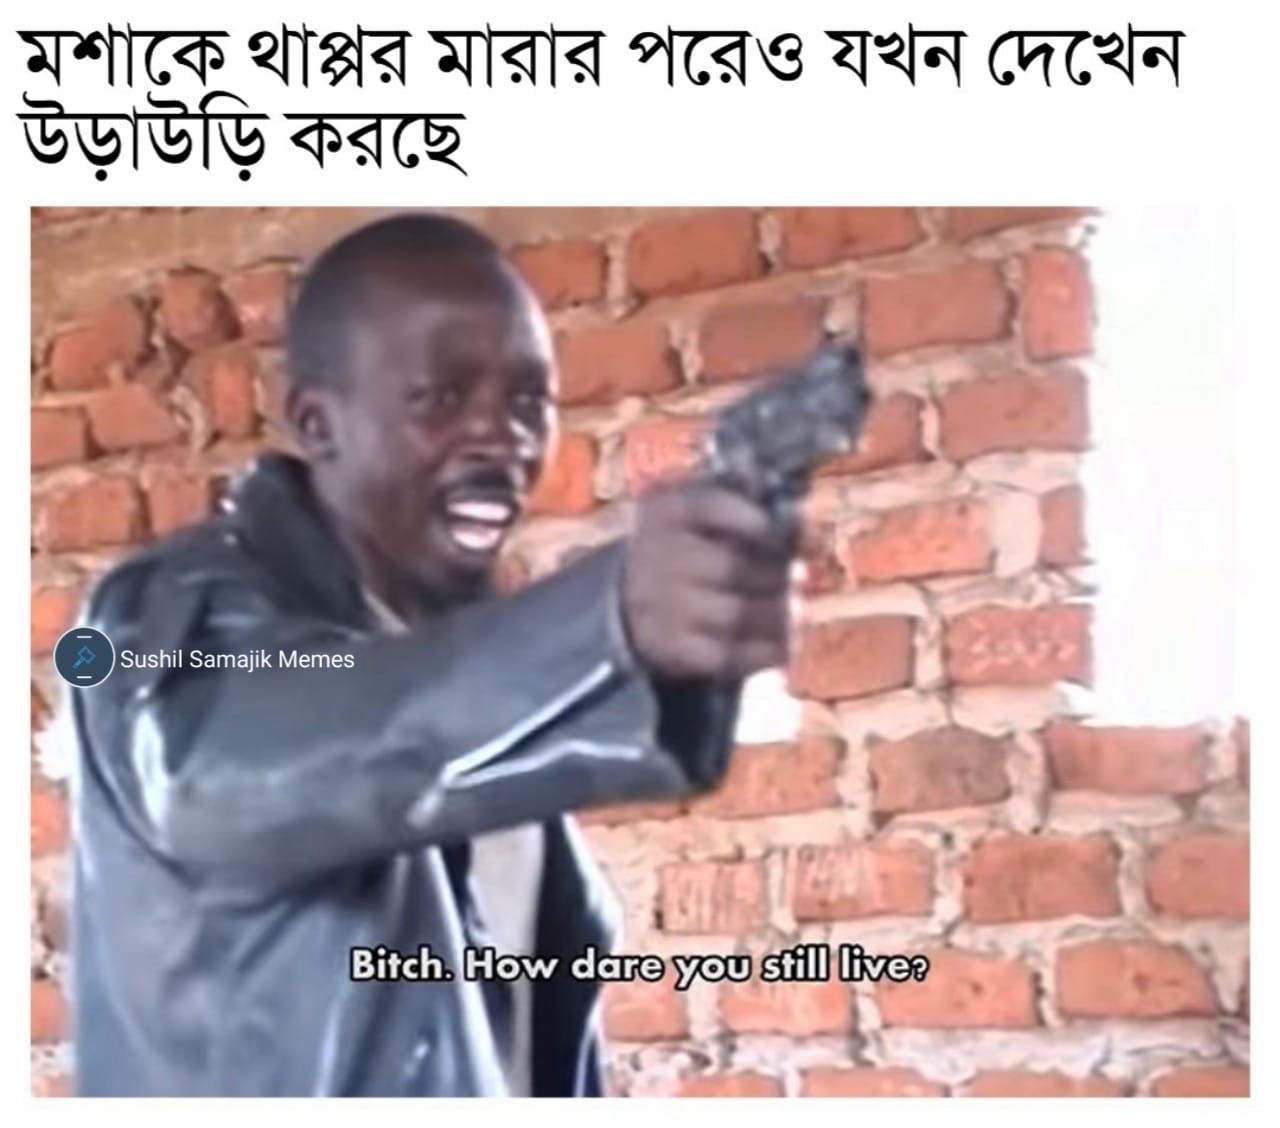
Caption: মশাকে থাপ্পড় মারার পরেও যখন দেখেন উড়াউড়ি করছে     Bitch How dare you still live ?
Label: non-hate